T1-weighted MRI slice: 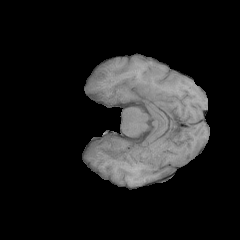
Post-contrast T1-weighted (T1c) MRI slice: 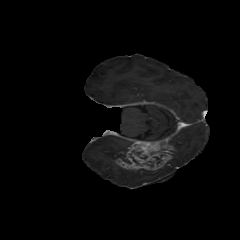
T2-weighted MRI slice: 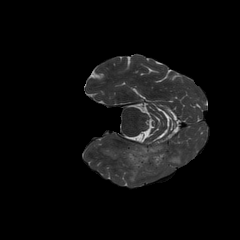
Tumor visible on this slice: yes